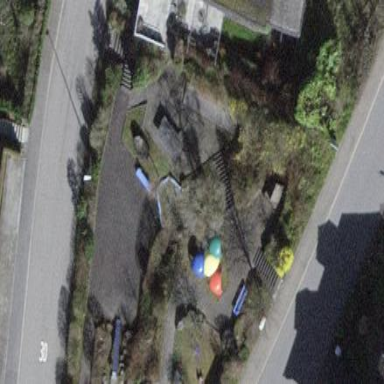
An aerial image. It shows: Playground area for leisure land.